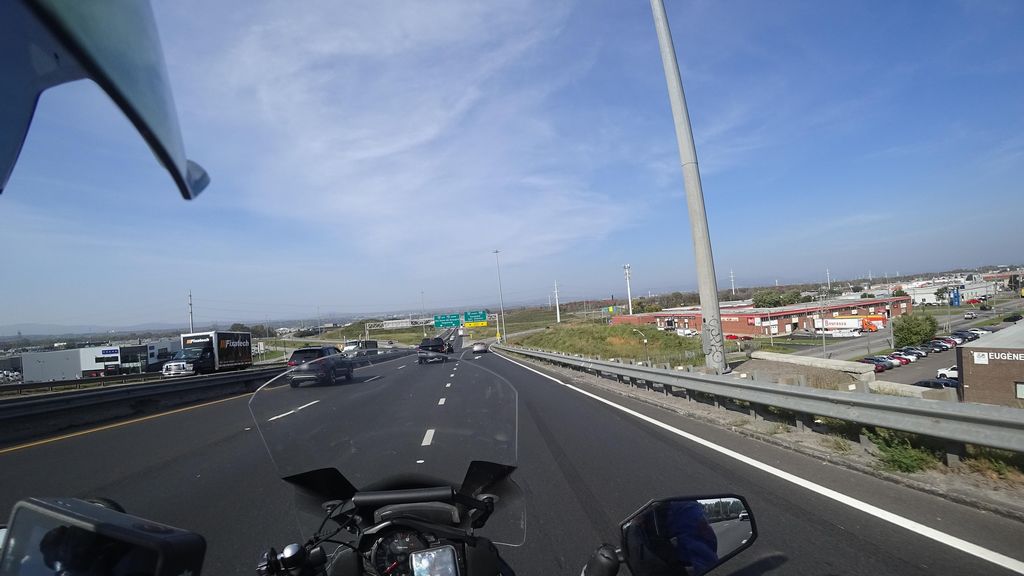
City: quebec_city